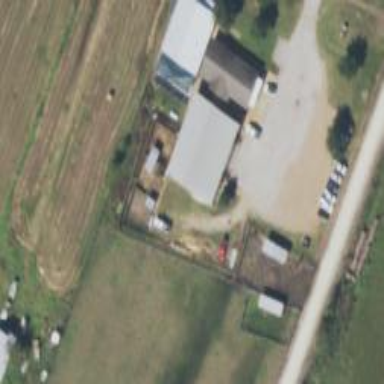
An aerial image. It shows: Veterinary facility.